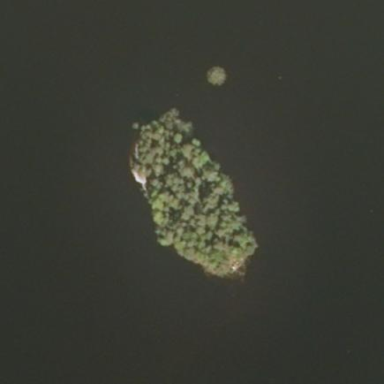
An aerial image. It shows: Island covered with scrub vegetation.